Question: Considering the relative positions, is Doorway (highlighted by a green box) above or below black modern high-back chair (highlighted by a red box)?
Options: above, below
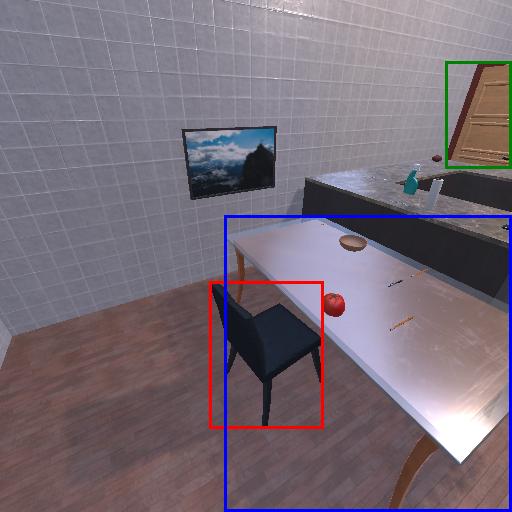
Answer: above